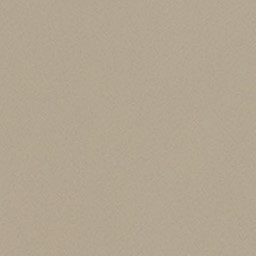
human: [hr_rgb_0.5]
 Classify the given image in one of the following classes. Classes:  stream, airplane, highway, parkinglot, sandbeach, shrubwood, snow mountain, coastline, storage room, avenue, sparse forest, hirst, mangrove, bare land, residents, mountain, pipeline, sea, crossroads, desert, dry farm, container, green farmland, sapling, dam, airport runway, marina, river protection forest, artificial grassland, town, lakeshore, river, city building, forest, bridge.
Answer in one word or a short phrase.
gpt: desert